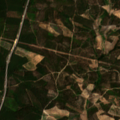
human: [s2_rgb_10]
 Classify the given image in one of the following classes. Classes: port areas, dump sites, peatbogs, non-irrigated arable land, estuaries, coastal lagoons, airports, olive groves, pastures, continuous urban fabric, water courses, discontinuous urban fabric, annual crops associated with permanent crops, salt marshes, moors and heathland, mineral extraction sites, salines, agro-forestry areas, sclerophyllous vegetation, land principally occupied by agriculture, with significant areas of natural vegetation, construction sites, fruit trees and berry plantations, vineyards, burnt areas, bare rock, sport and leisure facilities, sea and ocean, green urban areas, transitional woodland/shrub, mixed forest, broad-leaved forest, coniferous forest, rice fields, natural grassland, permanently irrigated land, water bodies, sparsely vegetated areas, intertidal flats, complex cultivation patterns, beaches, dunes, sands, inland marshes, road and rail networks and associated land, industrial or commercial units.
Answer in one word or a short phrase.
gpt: land principally occupied by agriculture, with significant areas of natural vegetation, coniferous forest, mixed forest, transitional woodland/shrub